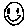
Label: smiley face